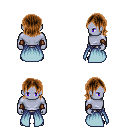
a pixel art fantasy rpg character, male body template, dark elf, purple skin, overskirt, metal pants, brown long bangs hairstyle, leather bracers, black slippers, four views (front, back, left, right), 2x2 character sprite sheet, small pixel art, hard edges, no anti-aliasing